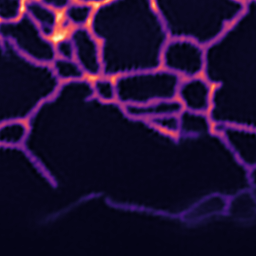
Label: Super-resolution ER image